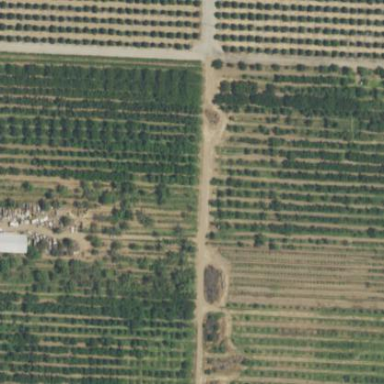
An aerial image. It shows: Orchard.